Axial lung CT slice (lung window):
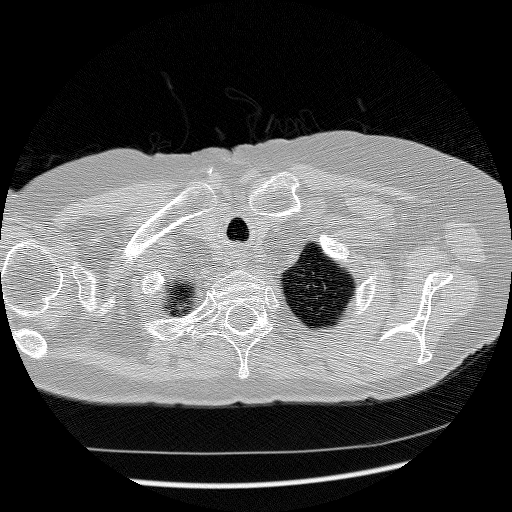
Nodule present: no